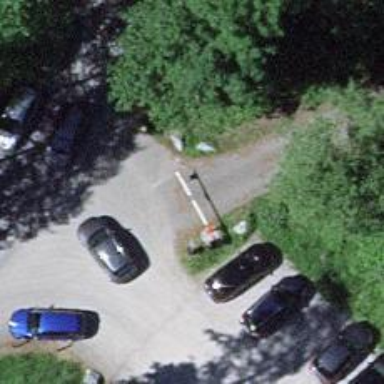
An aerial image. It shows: Lift gate barrier.